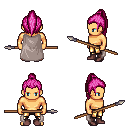
a pixel art fantasy rpg character, male body template, human, tanned skin, gray cape, gold greaves, pink long topknot hairstyle, maroon shoes, spear, four views (front, back, left, right), 2x2 character sprite sheet, small pixel art, hard edges, no anti-aliasing